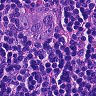
Metastatic tissue present: yes